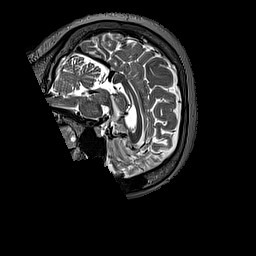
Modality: T2w
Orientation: sagittal
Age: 50
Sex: female
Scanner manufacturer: siemens
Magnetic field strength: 3 T
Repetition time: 3.2 s
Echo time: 0.567 s